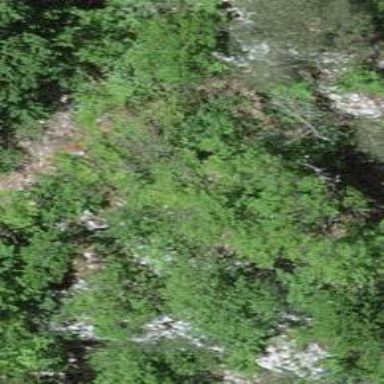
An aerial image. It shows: Natural cliff.